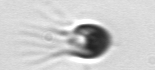
Label: Balanion